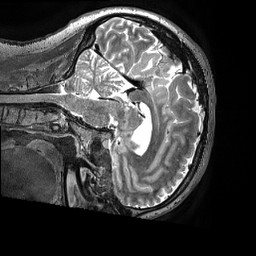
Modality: T2w
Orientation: sagittal
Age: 28
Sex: male
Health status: ill
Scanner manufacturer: siemens
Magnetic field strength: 3 T
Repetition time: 3.2 s
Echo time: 0.563 s